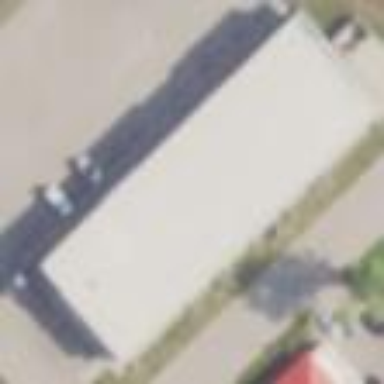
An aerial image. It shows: Variety store located in building.